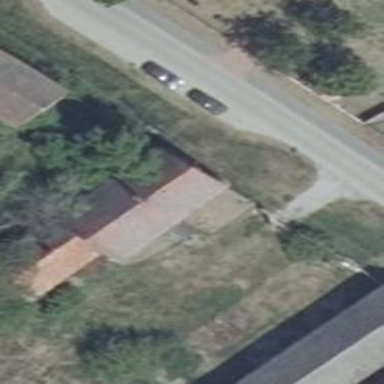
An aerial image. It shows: Residential building.